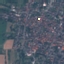
Land use / land cover class: Residential